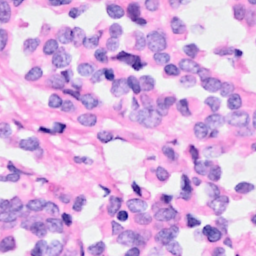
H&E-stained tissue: Breast